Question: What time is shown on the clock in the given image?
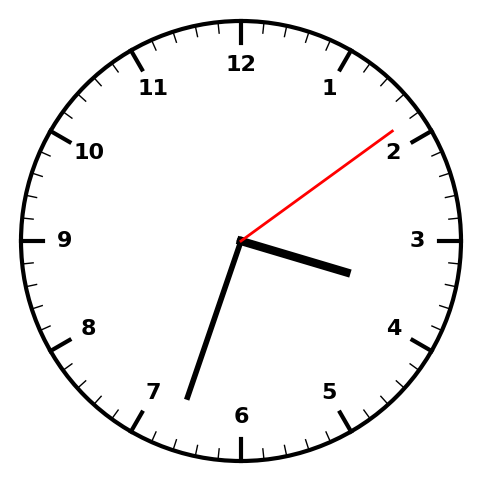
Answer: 03:33:09